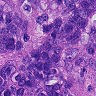
Metastatic tissue present: yes